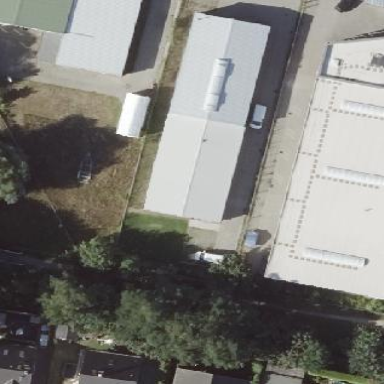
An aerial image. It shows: Part of building.